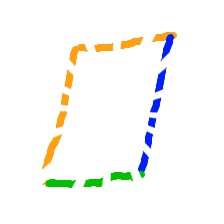
Shape: parallelogram